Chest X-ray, AP view. Patient: 50 years old, sex M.
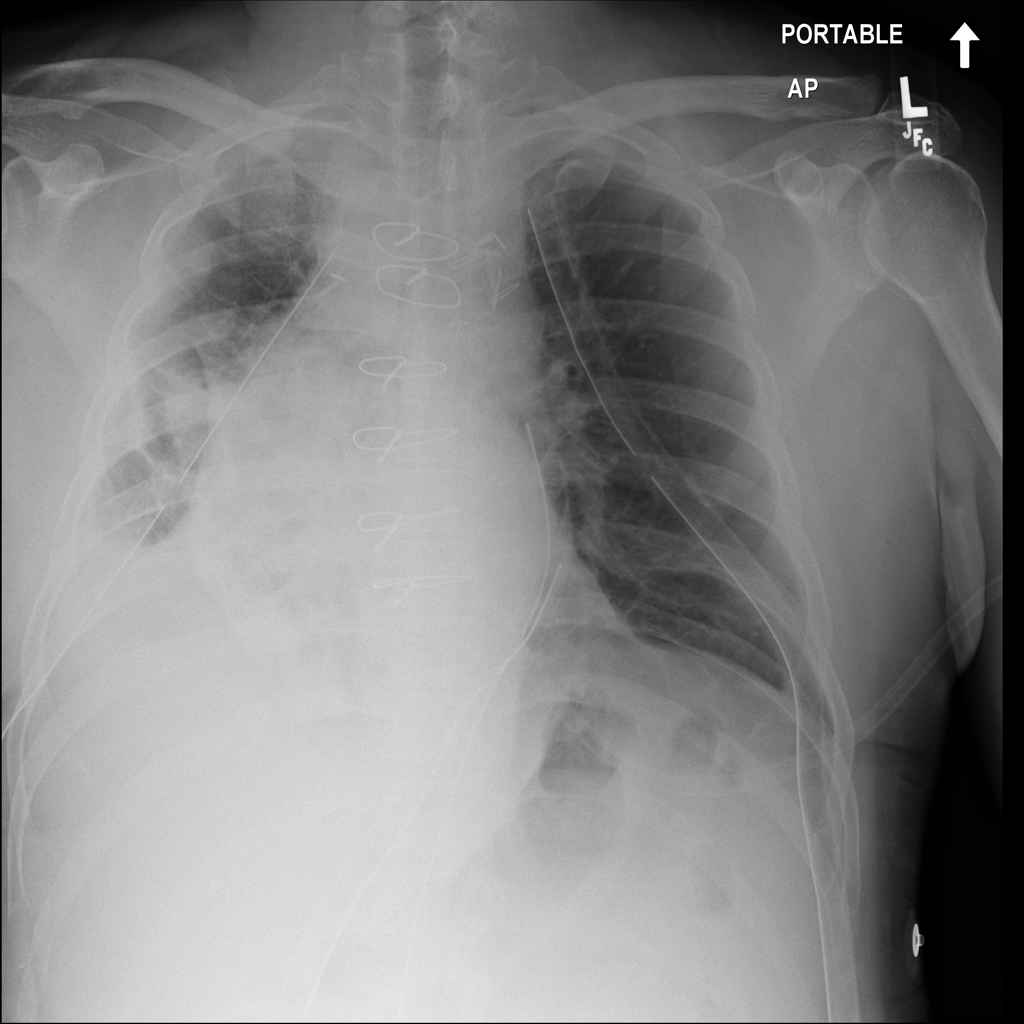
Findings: No Finding